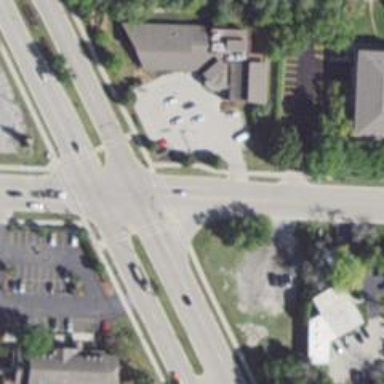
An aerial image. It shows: Footway crossing.